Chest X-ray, AP view. Patient: 46 years old, sex M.
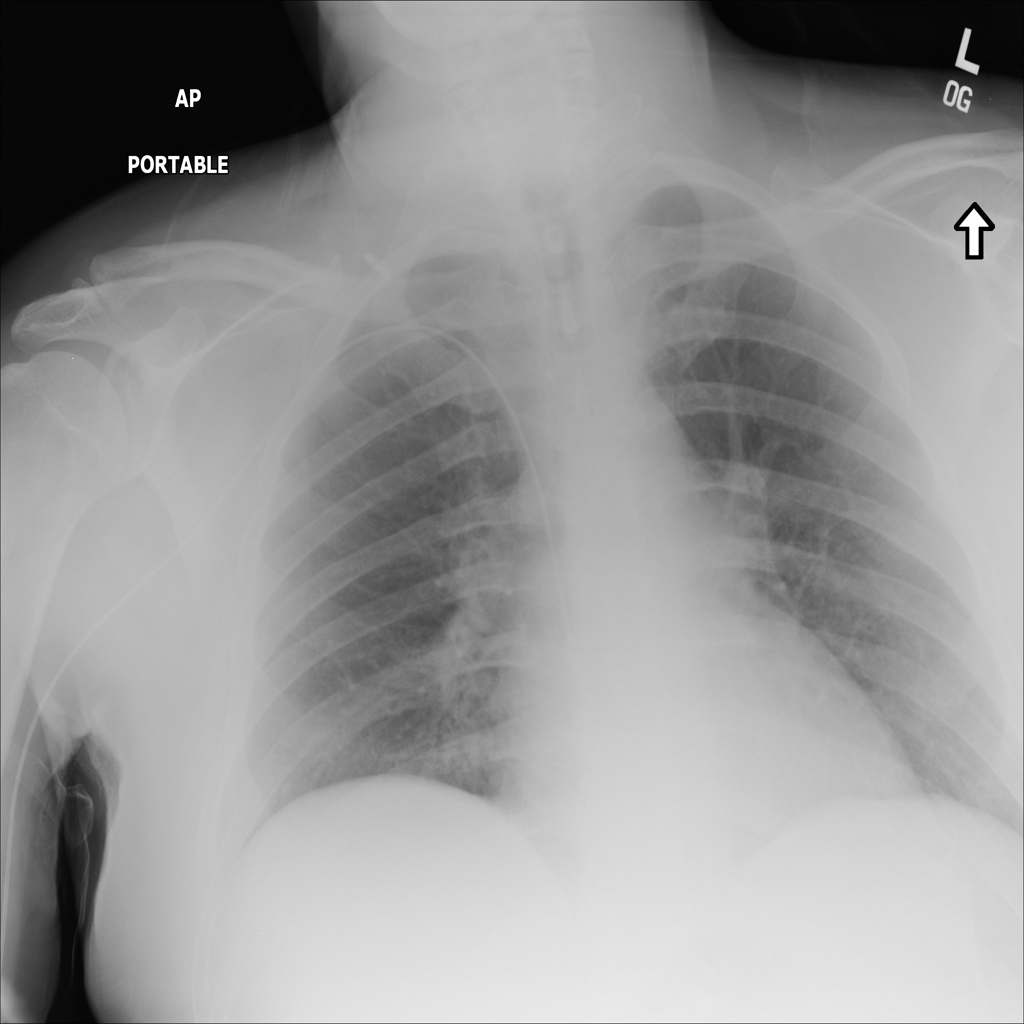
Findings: No Finding